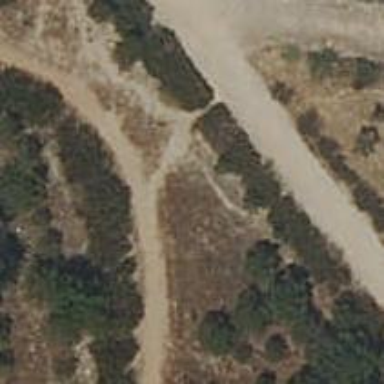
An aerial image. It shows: Dirt footway.